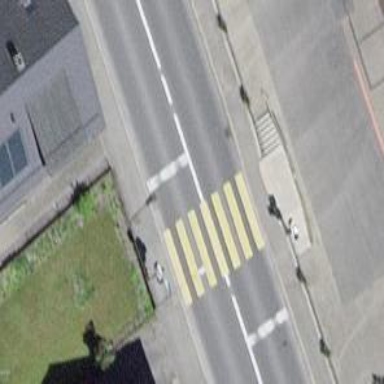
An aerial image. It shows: Crossing with traffic signals.